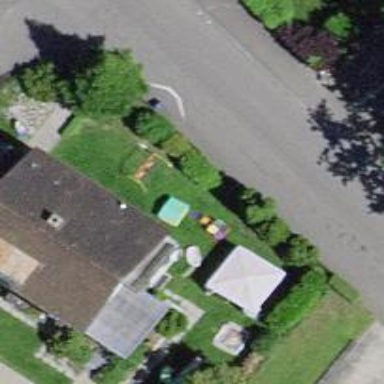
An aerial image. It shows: Detached building with gabled roof.